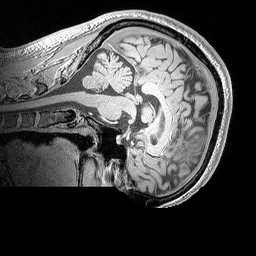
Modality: MP2RAGE
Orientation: sagittal
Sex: male
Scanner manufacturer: siemens
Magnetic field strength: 3 T
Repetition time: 5 s
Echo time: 0.00292 s